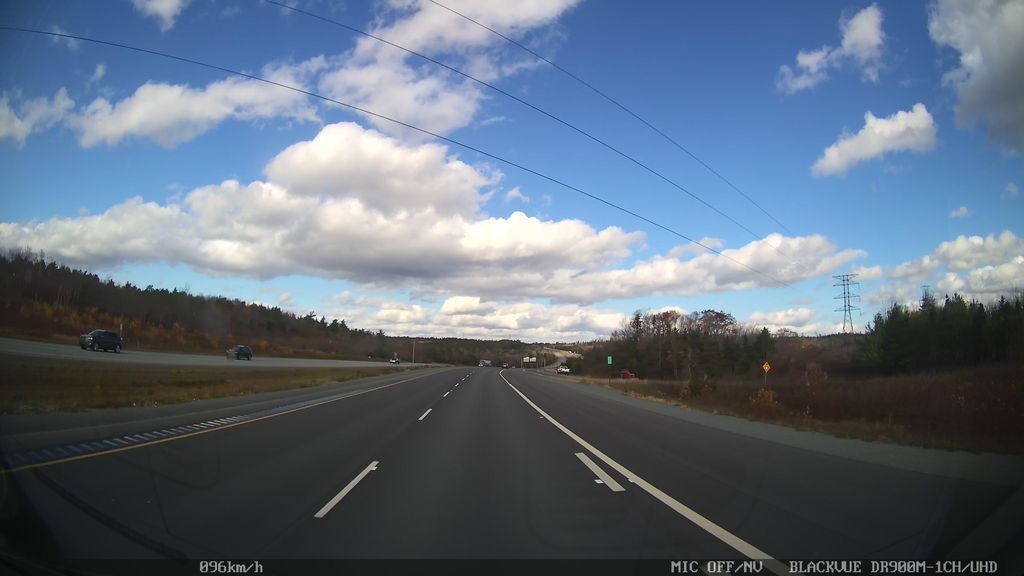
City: halifax